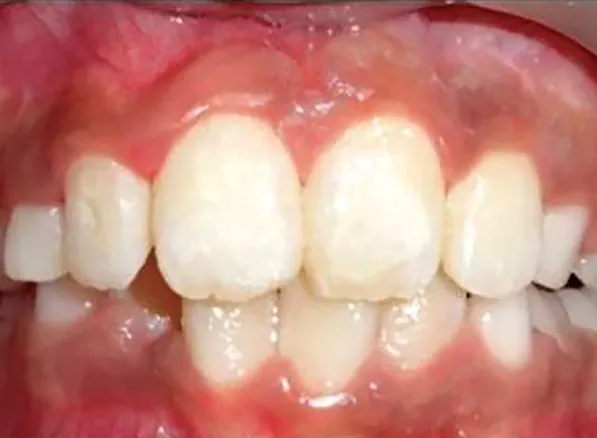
Intraoral frontal view after correction.
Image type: medical_photograph (oral_photograph)